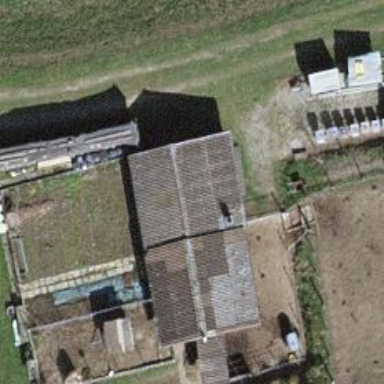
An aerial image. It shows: Shed building.